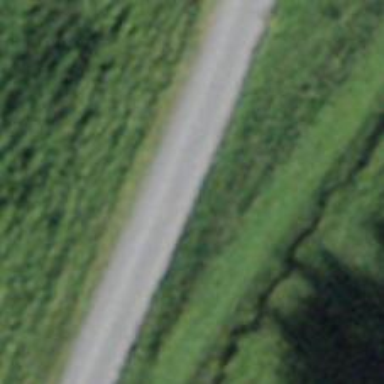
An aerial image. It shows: Unclassified road.